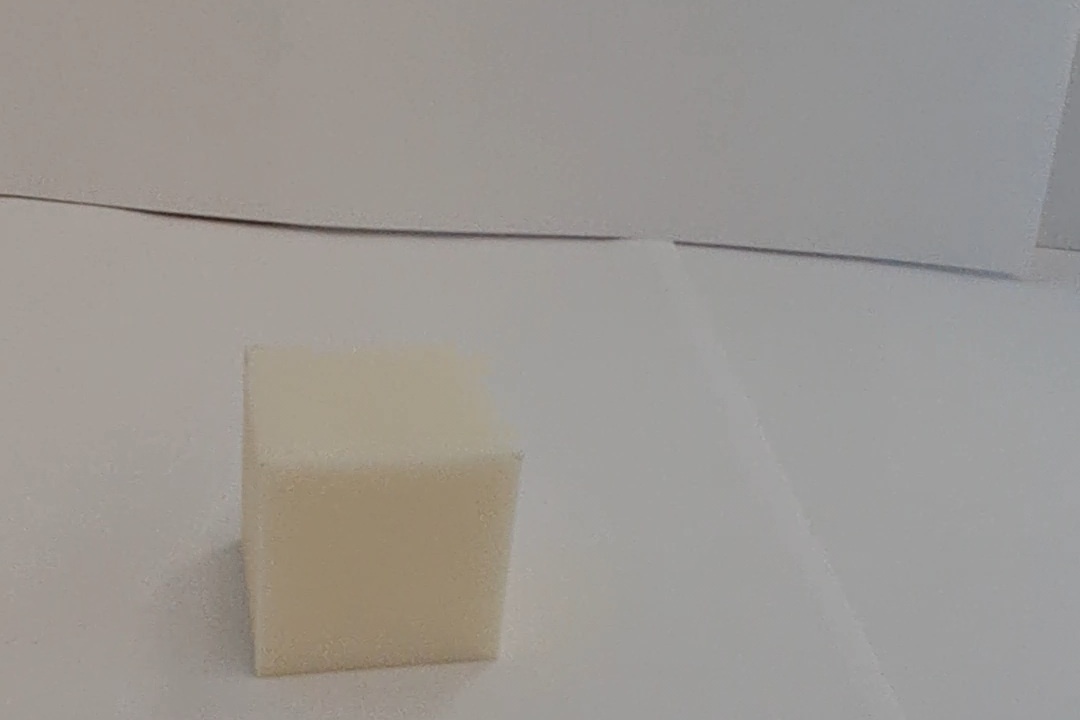
Label: Cuboid